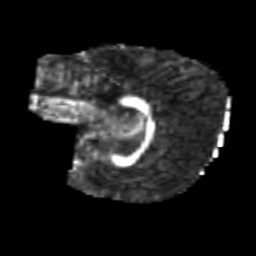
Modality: FA
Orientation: sagittal
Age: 6
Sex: female
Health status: healthy